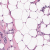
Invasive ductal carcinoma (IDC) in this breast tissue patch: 0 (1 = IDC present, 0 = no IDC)